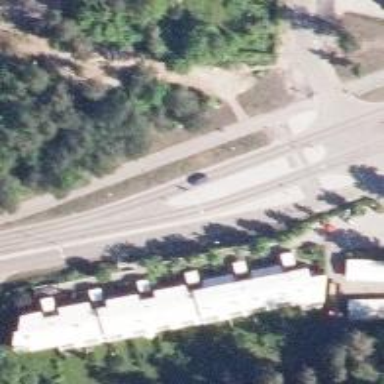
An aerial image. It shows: Marked crossing on the road.